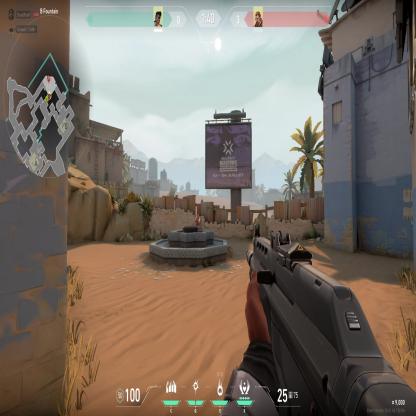
Label: enemy